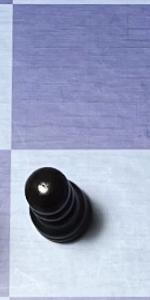
Label: Pawn_Black